Field crop: maize
Growth stage: 2
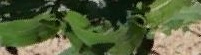
Species: maize